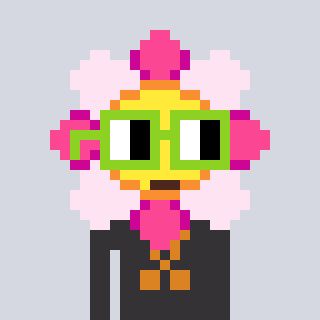
a pixel art character with square light green glasses, a flower-shaped head and a grayscale-colored body on a cool background